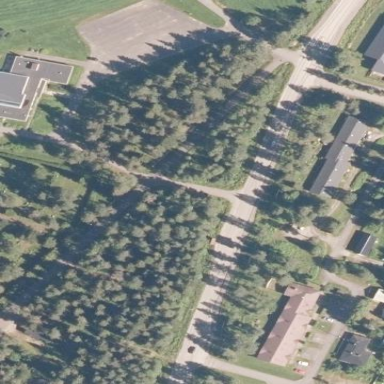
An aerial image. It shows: Woodland with evergreen needle-leaved trees.